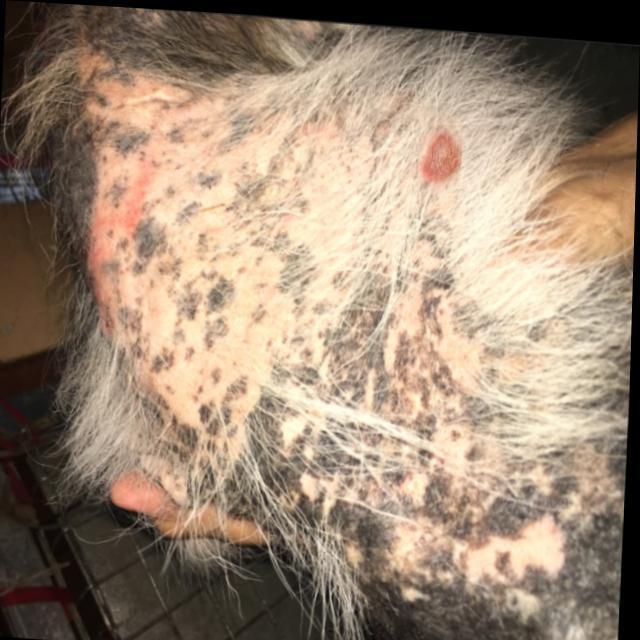
Canine ringworm (Dermatophytosis) — fungal infection caused by Microsporum or Trichophyton. Presents with circular alopecia, scaling, crusting, and broken hairs.